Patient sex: F
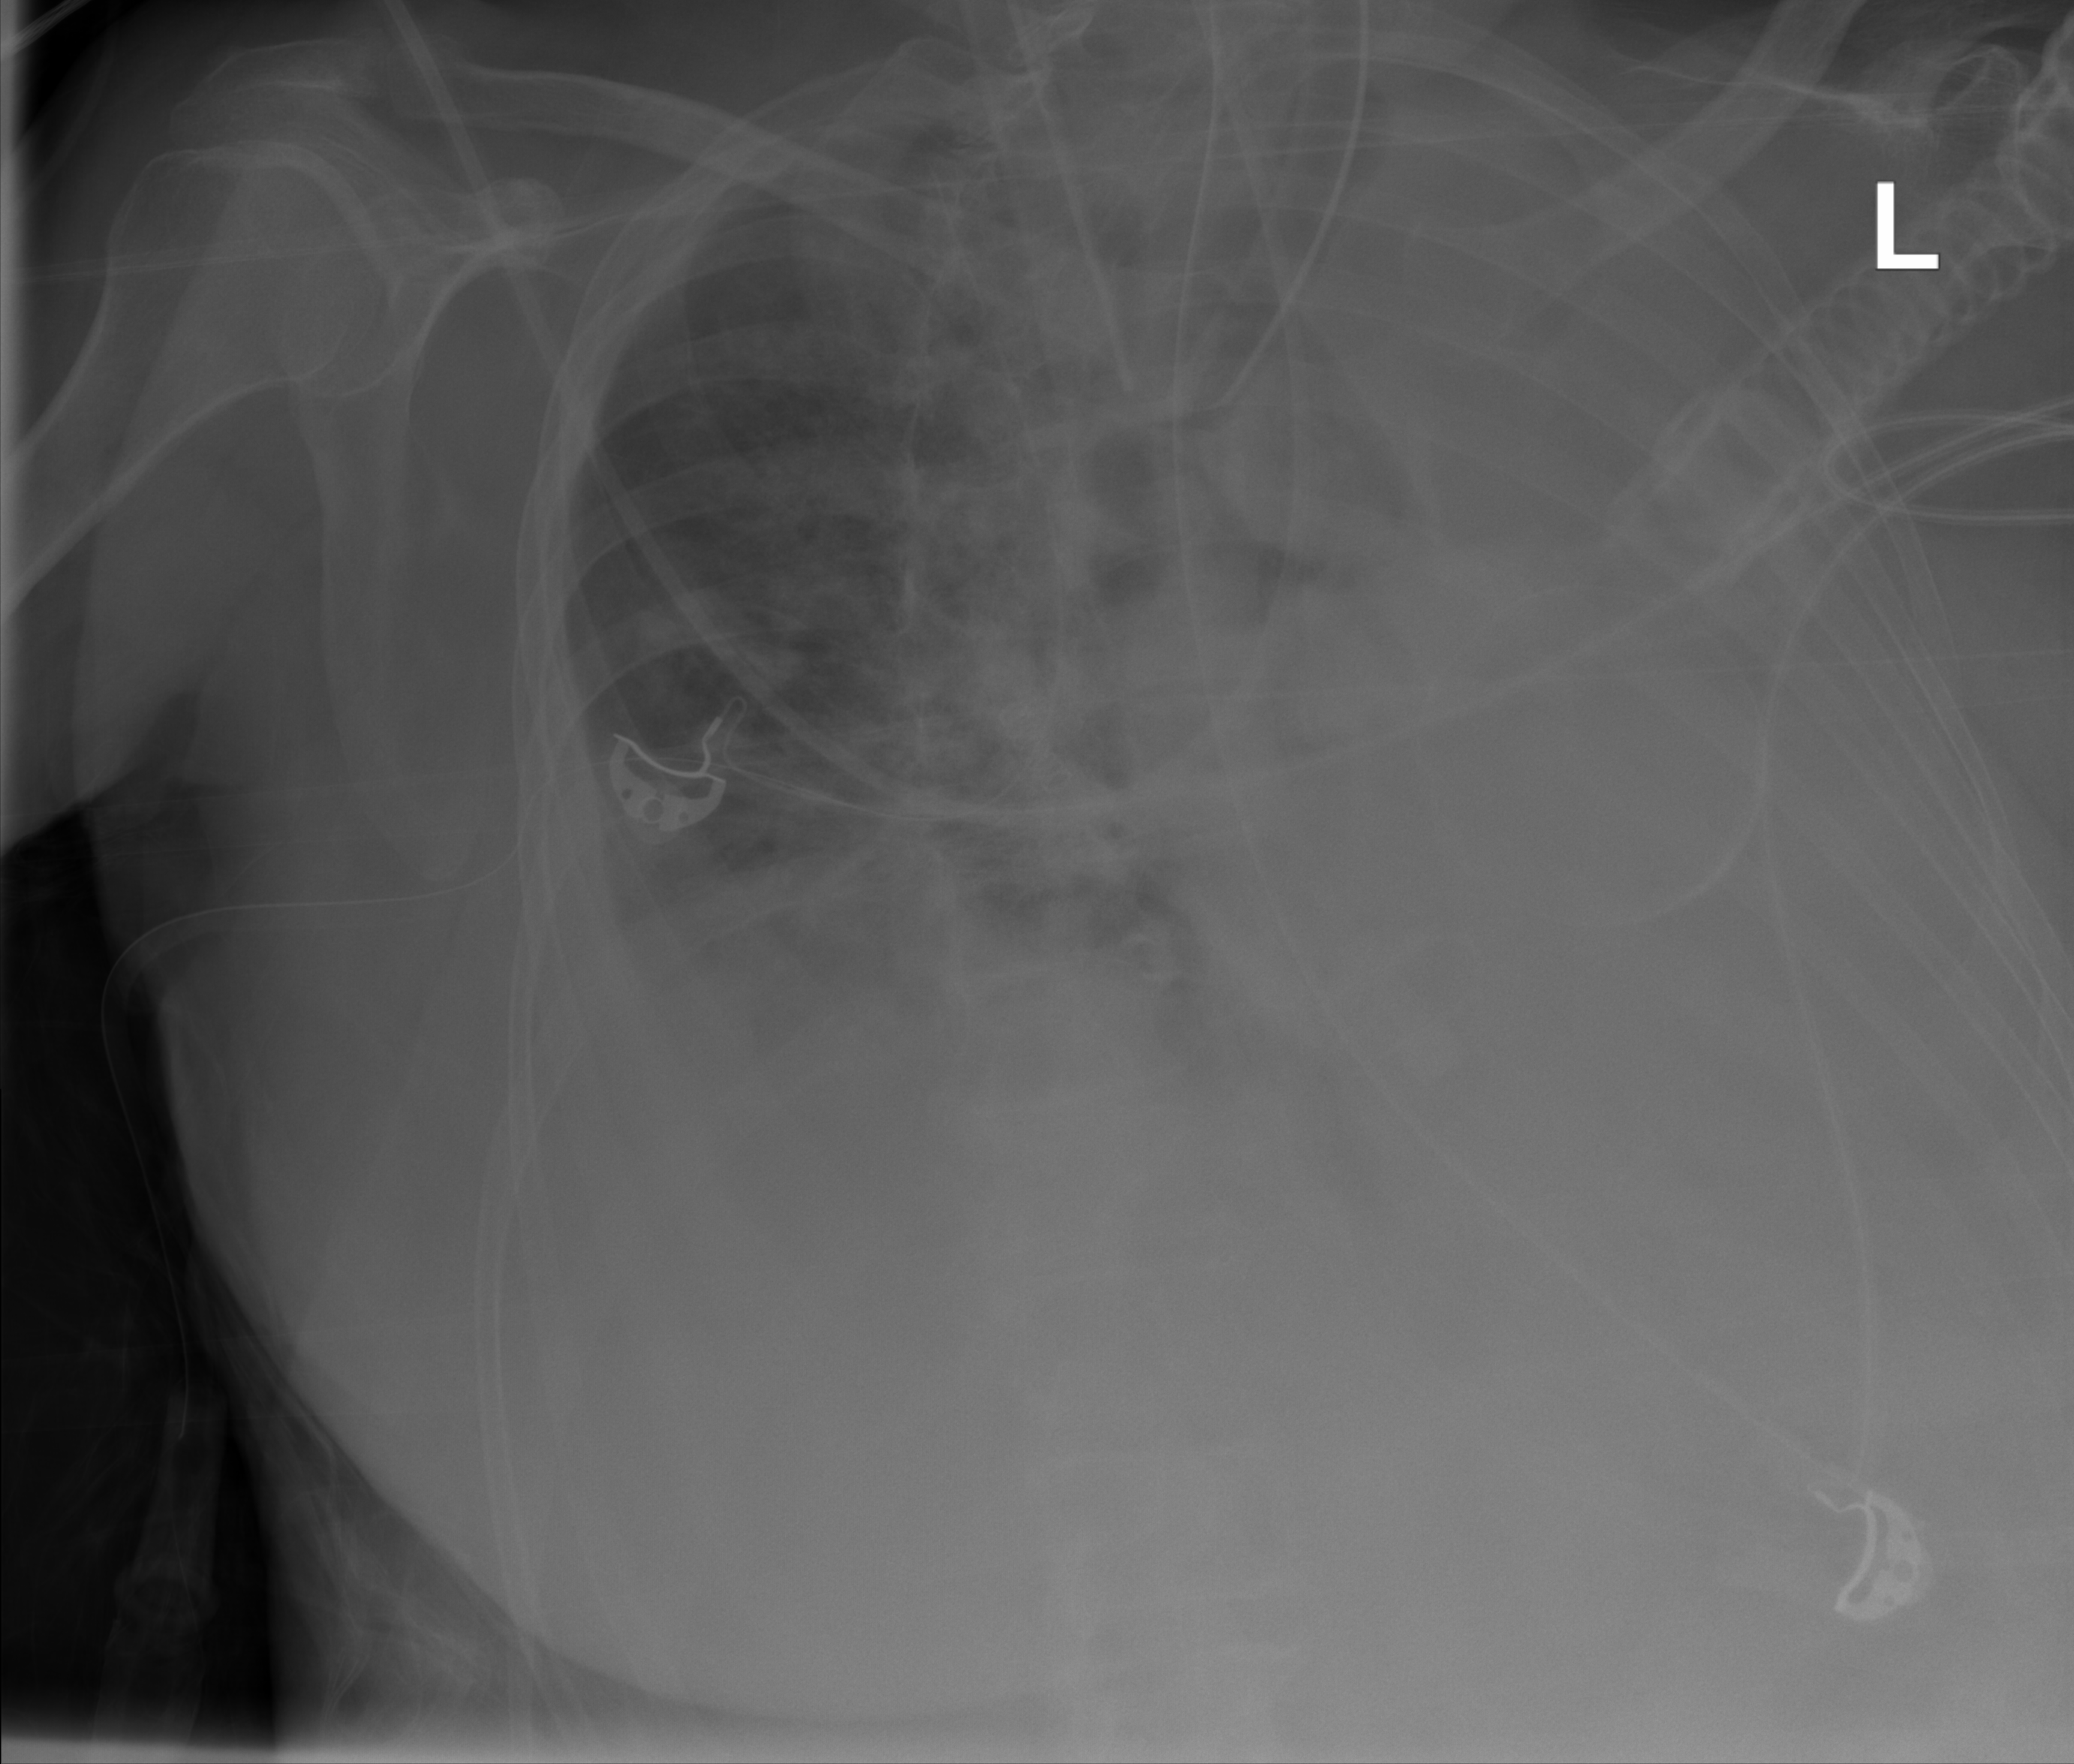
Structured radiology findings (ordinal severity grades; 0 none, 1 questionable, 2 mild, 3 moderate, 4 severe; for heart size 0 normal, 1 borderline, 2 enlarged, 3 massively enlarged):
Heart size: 2
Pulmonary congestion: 2
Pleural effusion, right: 2
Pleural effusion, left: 4
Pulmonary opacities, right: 2
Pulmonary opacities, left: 0
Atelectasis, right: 2
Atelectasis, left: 2